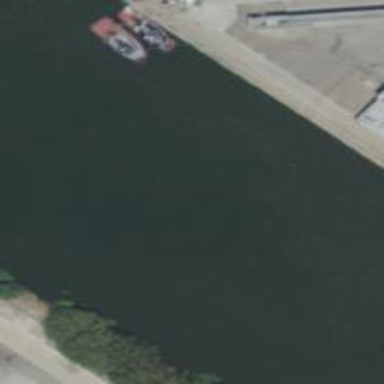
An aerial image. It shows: Dock located along the waterway.